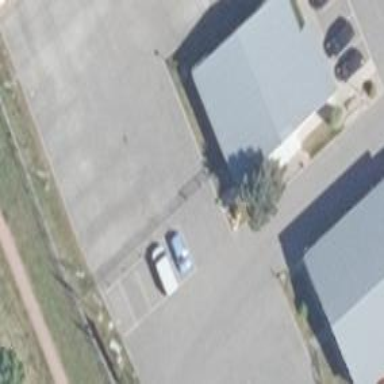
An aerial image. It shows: Office building.